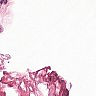
Metastatic tissue present: no